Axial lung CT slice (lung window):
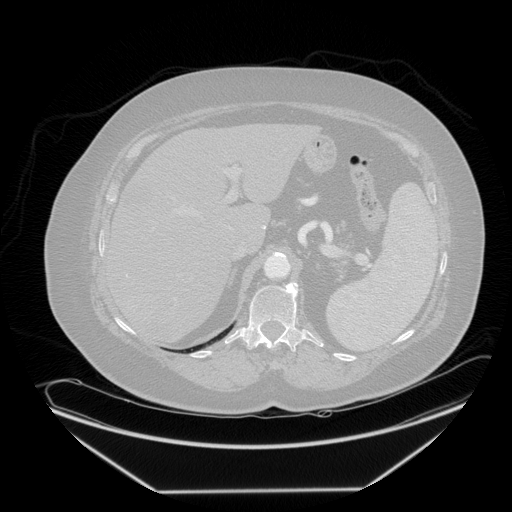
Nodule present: no